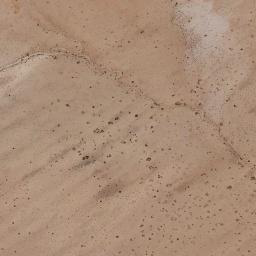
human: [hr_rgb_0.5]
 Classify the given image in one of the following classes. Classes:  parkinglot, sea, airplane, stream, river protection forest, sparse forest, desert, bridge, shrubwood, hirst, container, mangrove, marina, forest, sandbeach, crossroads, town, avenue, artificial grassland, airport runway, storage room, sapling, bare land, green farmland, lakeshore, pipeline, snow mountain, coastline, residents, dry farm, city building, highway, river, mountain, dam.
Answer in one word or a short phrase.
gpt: desert